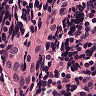
Metastatic tissue present: no